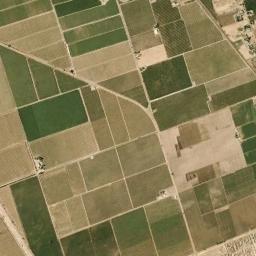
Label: rectangular_farmland